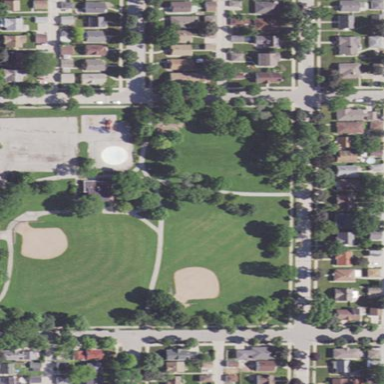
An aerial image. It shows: Park.